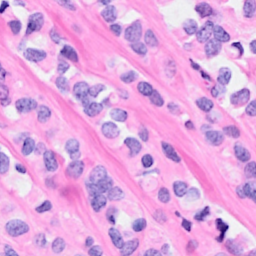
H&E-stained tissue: Breast